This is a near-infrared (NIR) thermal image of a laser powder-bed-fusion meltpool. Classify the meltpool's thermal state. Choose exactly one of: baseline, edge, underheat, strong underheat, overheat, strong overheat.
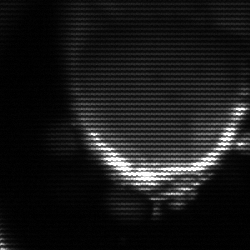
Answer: edge